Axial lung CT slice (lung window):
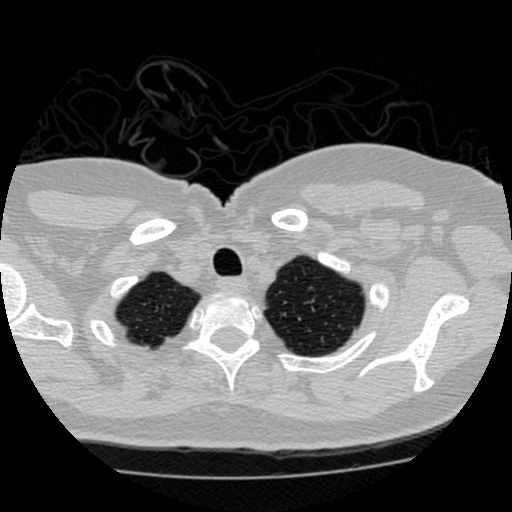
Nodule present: no